Question: Is there a submit button?
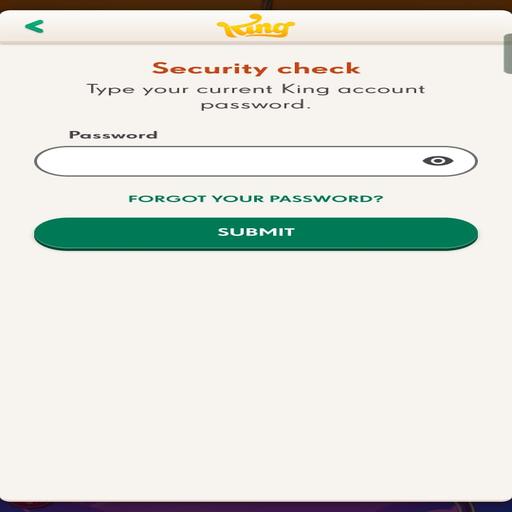
Answer: Yes